Question: I have my own custom payment gateway which is working ok with one problem. When a transaction is successful the order gets updated and the email sent but the Total paid is still EUR0.
How do I update the paid status? I cannot find any articles on this.
Magento 1.7
'''
public function responseAction() {
if($this->getRequest()->isPost()) {
if($payment_validated) {
// Payment was successful, so update the order's state, send order email and move to the success page
$order = Mage::getModel('sales/order');
$order->loadByIncrementId($orderId);
$order->setState(Mage_Sales_Model_Order::STATE_PROCESSING, true, 'AIB has authorized the payment.');
$order->sendNewOrderEmail();
$order->setEmailSent(true);
$order->save();
Mage::getSingleton('checkout/session')->unsQuoteId();
Mage_Core_Controller_Varien_Action::_redirect('checkout/onepage/success', array('_secure'=>true));
}
'''

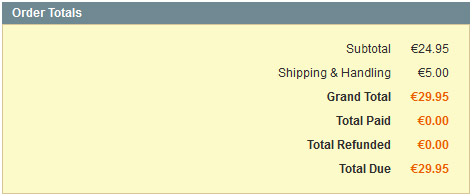
Answer: This answer might be little out of date but still someone might find it helpful.
I myself found this question and wanted an answer for this one.
So i found a very helpful article at <URL> and specifically I used:
'''
$orderId = 200000025; // you'll get your own Order Id
$model = Mage::getModel('sales/order');
$model->loadByIncrementId($orderId);
$invoice = $model->prepareInvoice();
$invoice->register();
Mage::getModel('core/resource_transaction')
->addObject($invoice)
->addObject($invoice->getOrder())
->save();
$invoice->sendEmail(true, '');
if($model->setState(Mage_Sales_Model_Order::STATE_PROCESSING, true)) {
$model->save();
}
'''
So after this I got payment status to Paid in the backend and also changed the status to processing.
Now next step is to let customer know that he's order has been paid and I would like to do it via email.
Cheers!!